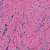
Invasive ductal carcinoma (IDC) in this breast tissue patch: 0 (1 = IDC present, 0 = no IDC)